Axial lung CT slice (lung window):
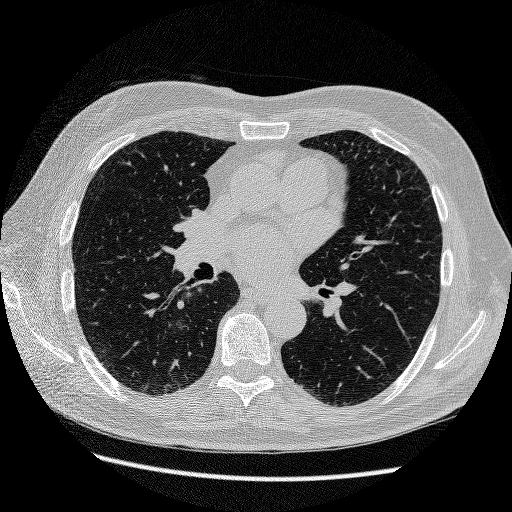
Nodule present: no